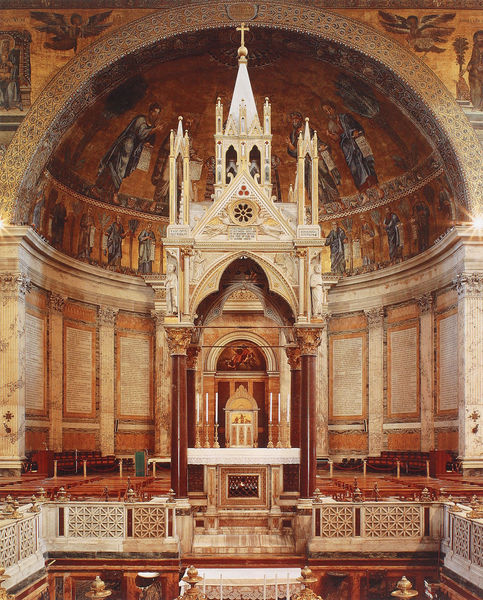
Titel: Altarziborium
Künstler: Arnolfo di Cambio
Standort: Rom, S. Paolo Fuori le Mura (EU - I - Latium)
Schlagwörter: gemälde, weiß, ocker, braun, männer, raum, säulen, rot, innenraum, kirche, gold, gotik, turm, engel, empore, pilaster, kuppel, ornamente, wandgemälde, kerzen, geländer, foto, kreuz, balustrade, dom, mosaik, altar, hochaltar, kapitelle, kathedrale, kerzenhalter, kirchenbänke, apsis, fresken, monstranz, romanik, chor, ständer, heilige, deckengemälde, fresko, sakral, goldgrund, halbkuppel, tabernakel, byzanz, geläder, wimpberge, zoborium